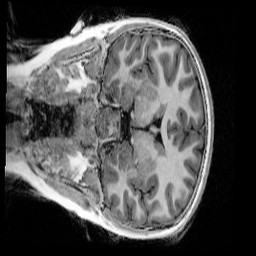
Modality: UNIT1_denoised
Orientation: coronal
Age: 9
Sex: female
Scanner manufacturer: siemens
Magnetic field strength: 3 T
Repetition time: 4 s
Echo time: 0.00303 s